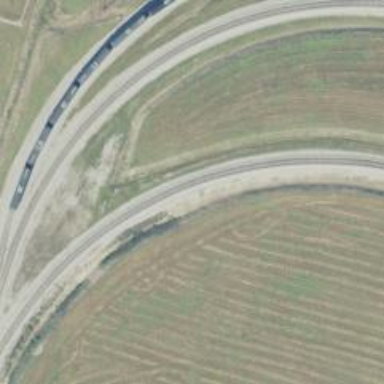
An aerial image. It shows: Railway spur service.